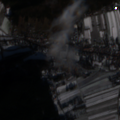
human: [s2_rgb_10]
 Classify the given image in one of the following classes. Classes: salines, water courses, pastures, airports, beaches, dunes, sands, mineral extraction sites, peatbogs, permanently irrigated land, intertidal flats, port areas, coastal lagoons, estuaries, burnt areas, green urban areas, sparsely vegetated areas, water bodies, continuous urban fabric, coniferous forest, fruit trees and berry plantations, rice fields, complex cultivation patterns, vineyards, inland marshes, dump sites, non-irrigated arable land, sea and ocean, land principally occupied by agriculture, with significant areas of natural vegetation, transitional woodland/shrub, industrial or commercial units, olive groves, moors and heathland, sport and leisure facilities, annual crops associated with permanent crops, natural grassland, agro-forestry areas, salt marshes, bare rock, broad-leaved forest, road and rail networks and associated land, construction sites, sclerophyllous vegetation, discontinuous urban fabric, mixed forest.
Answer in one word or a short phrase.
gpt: discontinuous urban fabric, non-irrigated arable land, land principally occupied by agriculture, with significant areas of natural vegetation, coniferous forest